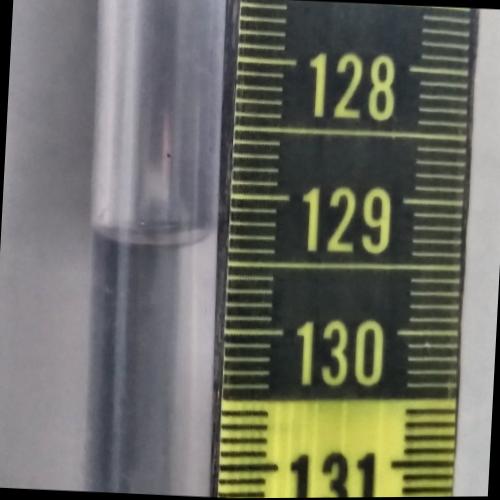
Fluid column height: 129.3 cm